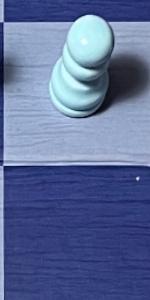
Label: Empty